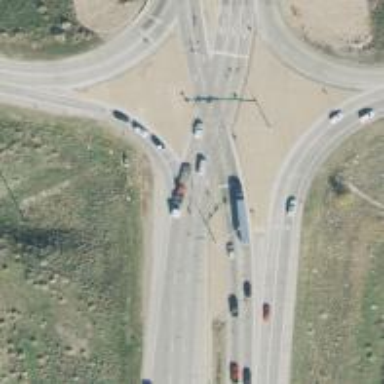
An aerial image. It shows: Trunk highway with diverging diamond interchange (DDI) junction.